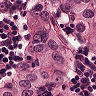
Metastatic tissue present: yes